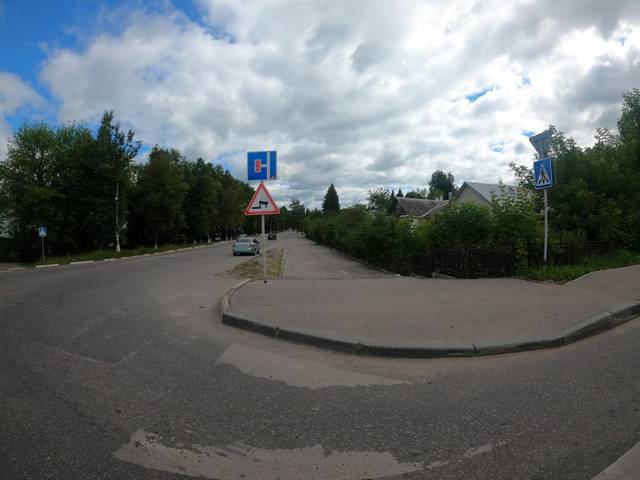
Region: Russia
Coordinates: 55.074, 38.801